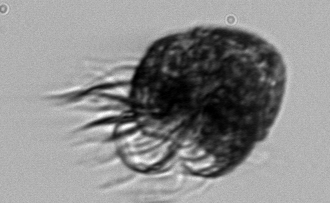
Label: Strombidium_capitatum